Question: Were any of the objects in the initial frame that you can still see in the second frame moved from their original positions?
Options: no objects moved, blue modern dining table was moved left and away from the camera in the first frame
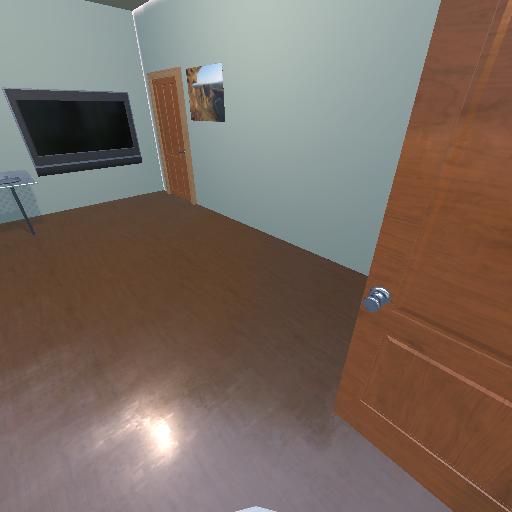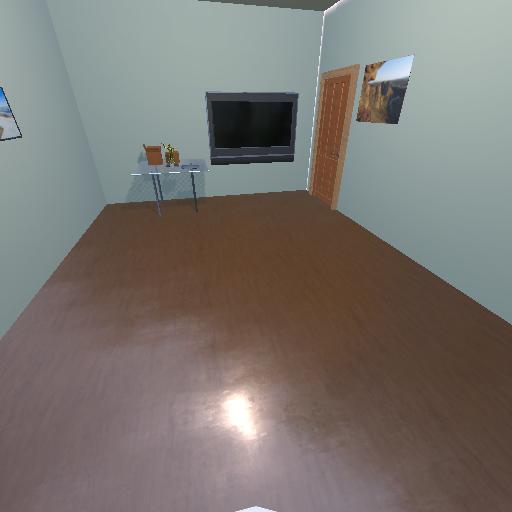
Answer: no objects moved